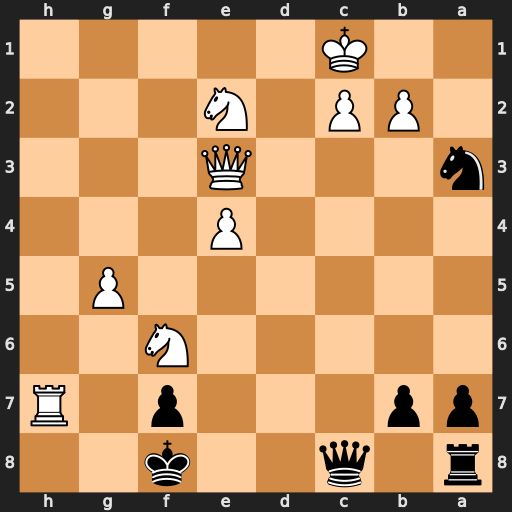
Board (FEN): r1q2k2/pp3p1R/5N2/6P1/4P3/n3Q3/1PP1N3/2K5
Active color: b
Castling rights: -
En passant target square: -
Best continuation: Qxc2#